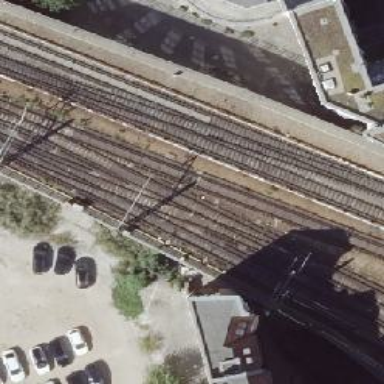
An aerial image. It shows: Viaduct carrying electrified rail line with contact line. This is ballastless rail track serving as siding.